Interaction volume radius: 5 \u00c5
Interaction volume height: 10 \u00c5
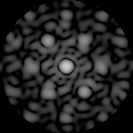
Disorder parameter: 0.5521